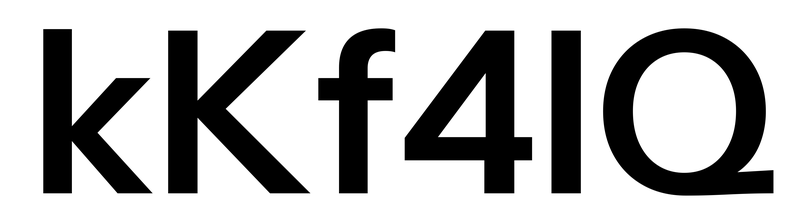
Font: InstrumentSans_SemiBold